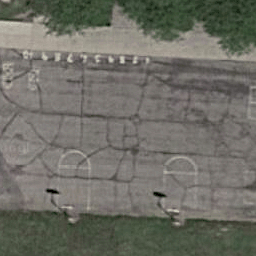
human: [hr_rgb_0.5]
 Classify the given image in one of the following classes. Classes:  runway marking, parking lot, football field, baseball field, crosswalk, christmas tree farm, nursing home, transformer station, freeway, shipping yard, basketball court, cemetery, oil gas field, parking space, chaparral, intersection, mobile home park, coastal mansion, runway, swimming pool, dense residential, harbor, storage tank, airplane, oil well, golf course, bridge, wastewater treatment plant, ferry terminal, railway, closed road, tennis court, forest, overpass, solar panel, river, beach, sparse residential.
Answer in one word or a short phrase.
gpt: basketball court